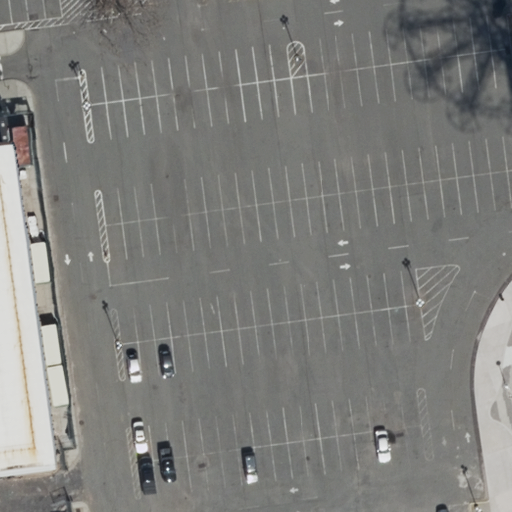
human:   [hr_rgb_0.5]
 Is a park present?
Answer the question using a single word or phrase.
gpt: yes

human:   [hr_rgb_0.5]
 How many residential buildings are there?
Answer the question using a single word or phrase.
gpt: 1

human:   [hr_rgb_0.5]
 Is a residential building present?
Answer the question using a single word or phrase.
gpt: yes

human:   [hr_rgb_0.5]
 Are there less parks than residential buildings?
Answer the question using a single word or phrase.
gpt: no

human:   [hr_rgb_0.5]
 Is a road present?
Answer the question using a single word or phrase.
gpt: yes

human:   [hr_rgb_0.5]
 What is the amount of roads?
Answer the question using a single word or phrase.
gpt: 8

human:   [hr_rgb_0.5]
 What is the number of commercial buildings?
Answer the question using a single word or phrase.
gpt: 0

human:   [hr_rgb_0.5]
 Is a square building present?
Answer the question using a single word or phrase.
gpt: no

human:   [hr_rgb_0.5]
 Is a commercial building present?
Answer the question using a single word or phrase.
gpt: no

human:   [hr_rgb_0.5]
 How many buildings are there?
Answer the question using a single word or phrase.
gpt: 1

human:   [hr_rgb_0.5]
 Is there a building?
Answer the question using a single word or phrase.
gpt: yes

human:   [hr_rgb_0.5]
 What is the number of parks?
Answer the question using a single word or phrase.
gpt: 1

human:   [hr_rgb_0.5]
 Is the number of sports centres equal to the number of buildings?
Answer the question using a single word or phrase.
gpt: yes

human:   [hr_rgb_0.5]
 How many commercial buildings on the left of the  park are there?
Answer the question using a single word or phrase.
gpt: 0

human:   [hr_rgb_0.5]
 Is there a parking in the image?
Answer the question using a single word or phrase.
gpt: yes

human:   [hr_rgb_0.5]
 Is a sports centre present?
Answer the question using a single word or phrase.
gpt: yes

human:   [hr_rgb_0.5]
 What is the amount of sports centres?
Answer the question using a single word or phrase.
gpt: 1

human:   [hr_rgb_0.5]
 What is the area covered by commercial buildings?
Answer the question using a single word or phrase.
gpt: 0m2

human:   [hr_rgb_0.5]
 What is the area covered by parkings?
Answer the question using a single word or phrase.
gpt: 141m2

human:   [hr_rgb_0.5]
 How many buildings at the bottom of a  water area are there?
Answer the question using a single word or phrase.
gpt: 0

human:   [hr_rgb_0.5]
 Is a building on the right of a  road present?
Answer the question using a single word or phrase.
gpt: no

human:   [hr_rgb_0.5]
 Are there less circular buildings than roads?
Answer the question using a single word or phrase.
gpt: yes

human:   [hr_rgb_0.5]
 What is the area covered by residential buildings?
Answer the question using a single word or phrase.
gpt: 439m2

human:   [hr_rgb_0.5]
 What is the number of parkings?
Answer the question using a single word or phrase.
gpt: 1

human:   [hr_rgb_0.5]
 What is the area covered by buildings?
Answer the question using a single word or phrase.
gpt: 439m2

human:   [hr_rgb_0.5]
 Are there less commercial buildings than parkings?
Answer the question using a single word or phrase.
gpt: yes

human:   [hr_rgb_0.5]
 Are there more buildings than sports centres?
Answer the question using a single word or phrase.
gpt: no

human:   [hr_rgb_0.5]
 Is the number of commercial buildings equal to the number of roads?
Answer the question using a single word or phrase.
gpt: no

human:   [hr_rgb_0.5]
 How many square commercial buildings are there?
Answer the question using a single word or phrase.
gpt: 0

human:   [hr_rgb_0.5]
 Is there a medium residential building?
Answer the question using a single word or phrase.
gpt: yes

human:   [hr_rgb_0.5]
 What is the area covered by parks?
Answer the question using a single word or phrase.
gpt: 8689m2

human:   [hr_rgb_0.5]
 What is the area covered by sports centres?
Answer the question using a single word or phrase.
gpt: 439m2

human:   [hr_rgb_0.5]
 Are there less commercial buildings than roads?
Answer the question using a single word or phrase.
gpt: yes

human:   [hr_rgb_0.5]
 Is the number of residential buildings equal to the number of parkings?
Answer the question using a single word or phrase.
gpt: yes

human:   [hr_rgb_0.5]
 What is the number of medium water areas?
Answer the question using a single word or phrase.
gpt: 0

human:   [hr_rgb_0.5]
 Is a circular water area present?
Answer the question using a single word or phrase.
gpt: no

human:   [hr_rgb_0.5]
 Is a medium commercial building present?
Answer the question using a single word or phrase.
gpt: no

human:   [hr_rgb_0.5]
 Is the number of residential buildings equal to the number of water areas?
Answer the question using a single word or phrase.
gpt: no

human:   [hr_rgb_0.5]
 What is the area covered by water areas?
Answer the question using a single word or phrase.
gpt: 0m2

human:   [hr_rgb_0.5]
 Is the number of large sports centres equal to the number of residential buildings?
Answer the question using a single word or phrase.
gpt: no

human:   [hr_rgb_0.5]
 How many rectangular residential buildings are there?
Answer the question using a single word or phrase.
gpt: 1

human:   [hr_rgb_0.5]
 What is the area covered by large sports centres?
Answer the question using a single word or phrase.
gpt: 0m2

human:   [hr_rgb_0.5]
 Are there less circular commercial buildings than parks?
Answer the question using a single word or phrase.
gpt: yes

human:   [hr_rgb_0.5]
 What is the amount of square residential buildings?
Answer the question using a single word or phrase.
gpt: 0

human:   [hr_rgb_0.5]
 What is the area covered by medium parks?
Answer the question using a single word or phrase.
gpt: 0m2

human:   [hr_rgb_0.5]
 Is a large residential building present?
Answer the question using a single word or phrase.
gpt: no

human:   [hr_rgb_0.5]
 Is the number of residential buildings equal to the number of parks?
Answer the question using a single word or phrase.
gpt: yes

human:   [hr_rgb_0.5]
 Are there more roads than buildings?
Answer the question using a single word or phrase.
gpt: yes

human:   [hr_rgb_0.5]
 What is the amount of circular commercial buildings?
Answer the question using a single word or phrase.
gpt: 0

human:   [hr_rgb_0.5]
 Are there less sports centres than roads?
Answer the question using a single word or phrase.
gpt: yes

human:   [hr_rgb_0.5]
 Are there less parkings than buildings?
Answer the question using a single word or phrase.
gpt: no

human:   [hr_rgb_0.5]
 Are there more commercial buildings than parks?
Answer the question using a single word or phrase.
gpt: no

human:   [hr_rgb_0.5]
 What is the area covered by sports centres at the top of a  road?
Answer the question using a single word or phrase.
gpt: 439m2

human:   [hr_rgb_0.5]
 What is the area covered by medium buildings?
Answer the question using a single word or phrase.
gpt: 439m2

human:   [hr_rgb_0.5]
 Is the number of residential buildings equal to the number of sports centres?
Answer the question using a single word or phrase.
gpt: yes

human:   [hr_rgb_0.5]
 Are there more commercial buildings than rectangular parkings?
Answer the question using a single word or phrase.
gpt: no

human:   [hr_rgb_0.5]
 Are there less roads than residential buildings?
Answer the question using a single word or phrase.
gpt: no

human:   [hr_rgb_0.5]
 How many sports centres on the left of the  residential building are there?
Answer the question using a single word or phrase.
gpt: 0

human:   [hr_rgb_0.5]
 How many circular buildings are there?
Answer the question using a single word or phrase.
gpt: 0

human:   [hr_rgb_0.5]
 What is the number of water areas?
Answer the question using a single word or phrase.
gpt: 0

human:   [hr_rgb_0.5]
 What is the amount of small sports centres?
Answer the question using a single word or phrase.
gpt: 0

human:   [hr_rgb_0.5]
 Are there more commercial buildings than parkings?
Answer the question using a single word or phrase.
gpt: no

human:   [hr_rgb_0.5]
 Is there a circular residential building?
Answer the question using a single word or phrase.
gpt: no

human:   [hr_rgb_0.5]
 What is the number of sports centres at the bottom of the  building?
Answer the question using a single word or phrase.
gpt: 0